Interaction volume radius: 10 \u00c5
Interaction volume height: 10 \u00c5
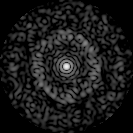
Disorder parameter: 0.8629